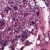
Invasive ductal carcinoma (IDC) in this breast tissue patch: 0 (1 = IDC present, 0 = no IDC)